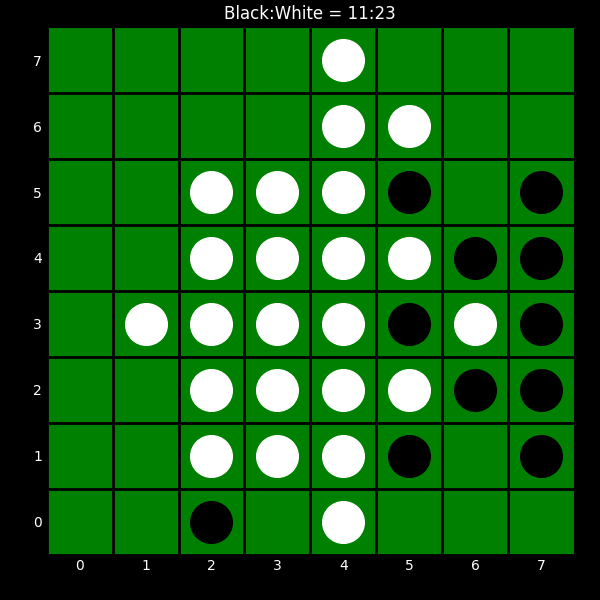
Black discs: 11
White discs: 23